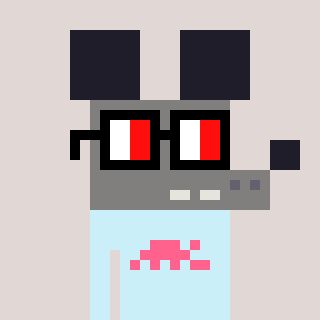
a pixel art character with square glasses with black frames and red eyes, a mouse-shaped head and a cold-colored body on a warm background